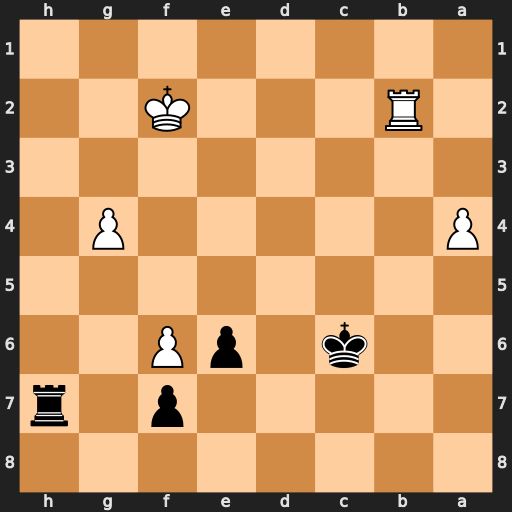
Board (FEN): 8/5p1r/2k1pP2/8/P5P1/8/1R3K2/8
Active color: b
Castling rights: -
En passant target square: -
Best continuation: Rh2+ Ke1 Rxb2